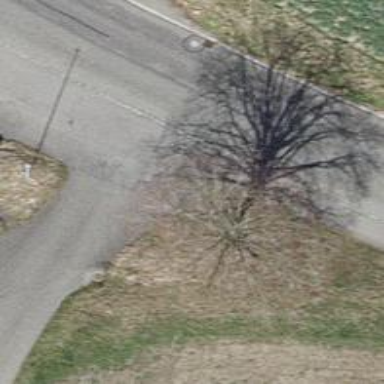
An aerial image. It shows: Urban area featuring tree as natural element.